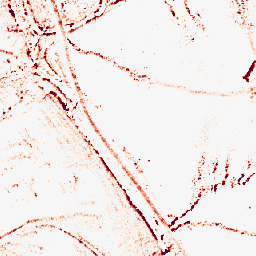
Category: morphological
Decomposition family: morphological_ellipse
Decomposition parameters: operation: opening
width: 5
height: 5
Upsampling method: nearest
Upsampling parameters: scale: 4
Upsampling scale: 4